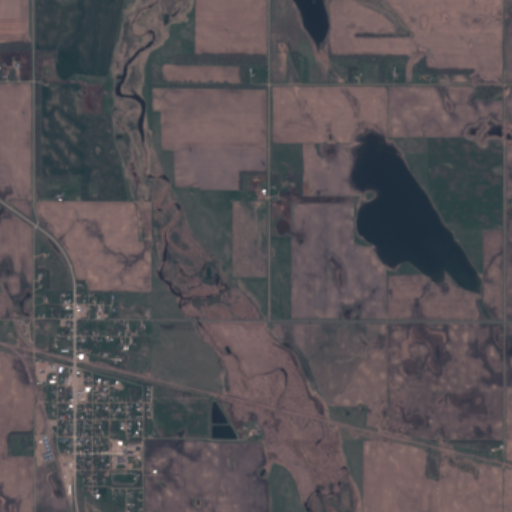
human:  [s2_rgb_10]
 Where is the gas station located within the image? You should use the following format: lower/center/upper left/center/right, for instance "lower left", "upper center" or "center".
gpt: The gas station is located in the lower left of the image.
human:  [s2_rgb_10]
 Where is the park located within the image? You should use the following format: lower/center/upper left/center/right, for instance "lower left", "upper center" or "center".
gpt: The park is located in the lower left of the image.
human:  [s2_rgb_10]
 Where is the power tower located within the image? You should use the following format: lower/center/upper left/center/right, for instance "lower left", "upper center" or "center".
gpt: The power tower is located in the upper left of the image.
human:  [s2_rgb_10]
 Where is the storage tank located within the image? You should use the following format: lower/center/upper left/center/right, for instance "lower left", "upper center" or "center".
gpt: The storage tank is located in the lower left of the image.
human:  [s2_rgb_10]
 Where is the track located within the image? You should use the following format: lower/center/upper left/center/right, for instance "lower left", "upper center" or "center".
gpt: The track is located in the lower left of the image.
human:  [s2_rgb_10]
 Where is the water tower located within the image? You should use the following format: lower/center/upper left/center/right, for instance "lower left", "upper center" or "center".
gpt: The water tower is located in the lower left of the image.
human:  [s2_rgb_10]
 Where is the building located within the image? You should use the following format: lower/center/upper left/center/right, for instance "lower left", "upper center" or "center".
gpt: The building is located in the lower left of the image.
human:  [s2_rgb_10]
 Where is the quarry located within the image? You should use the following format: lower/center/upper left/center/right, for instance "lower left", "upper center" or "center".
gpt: There is no quarry in the image.